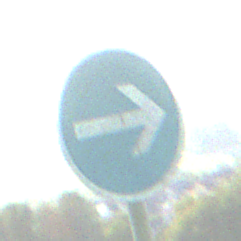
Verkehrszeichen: VorgeschriebeneFahrtrichtungHierRechts
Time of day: MorningAfternoon
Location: Outdoor (Nature)
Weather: PartlyCloudy
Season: NotSpecified
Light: Natural